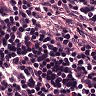
Metastatic tissue present: no